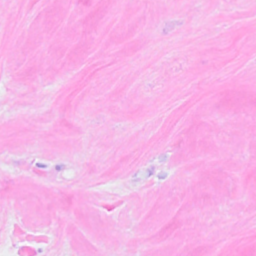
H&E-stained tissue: Breast